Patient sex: M
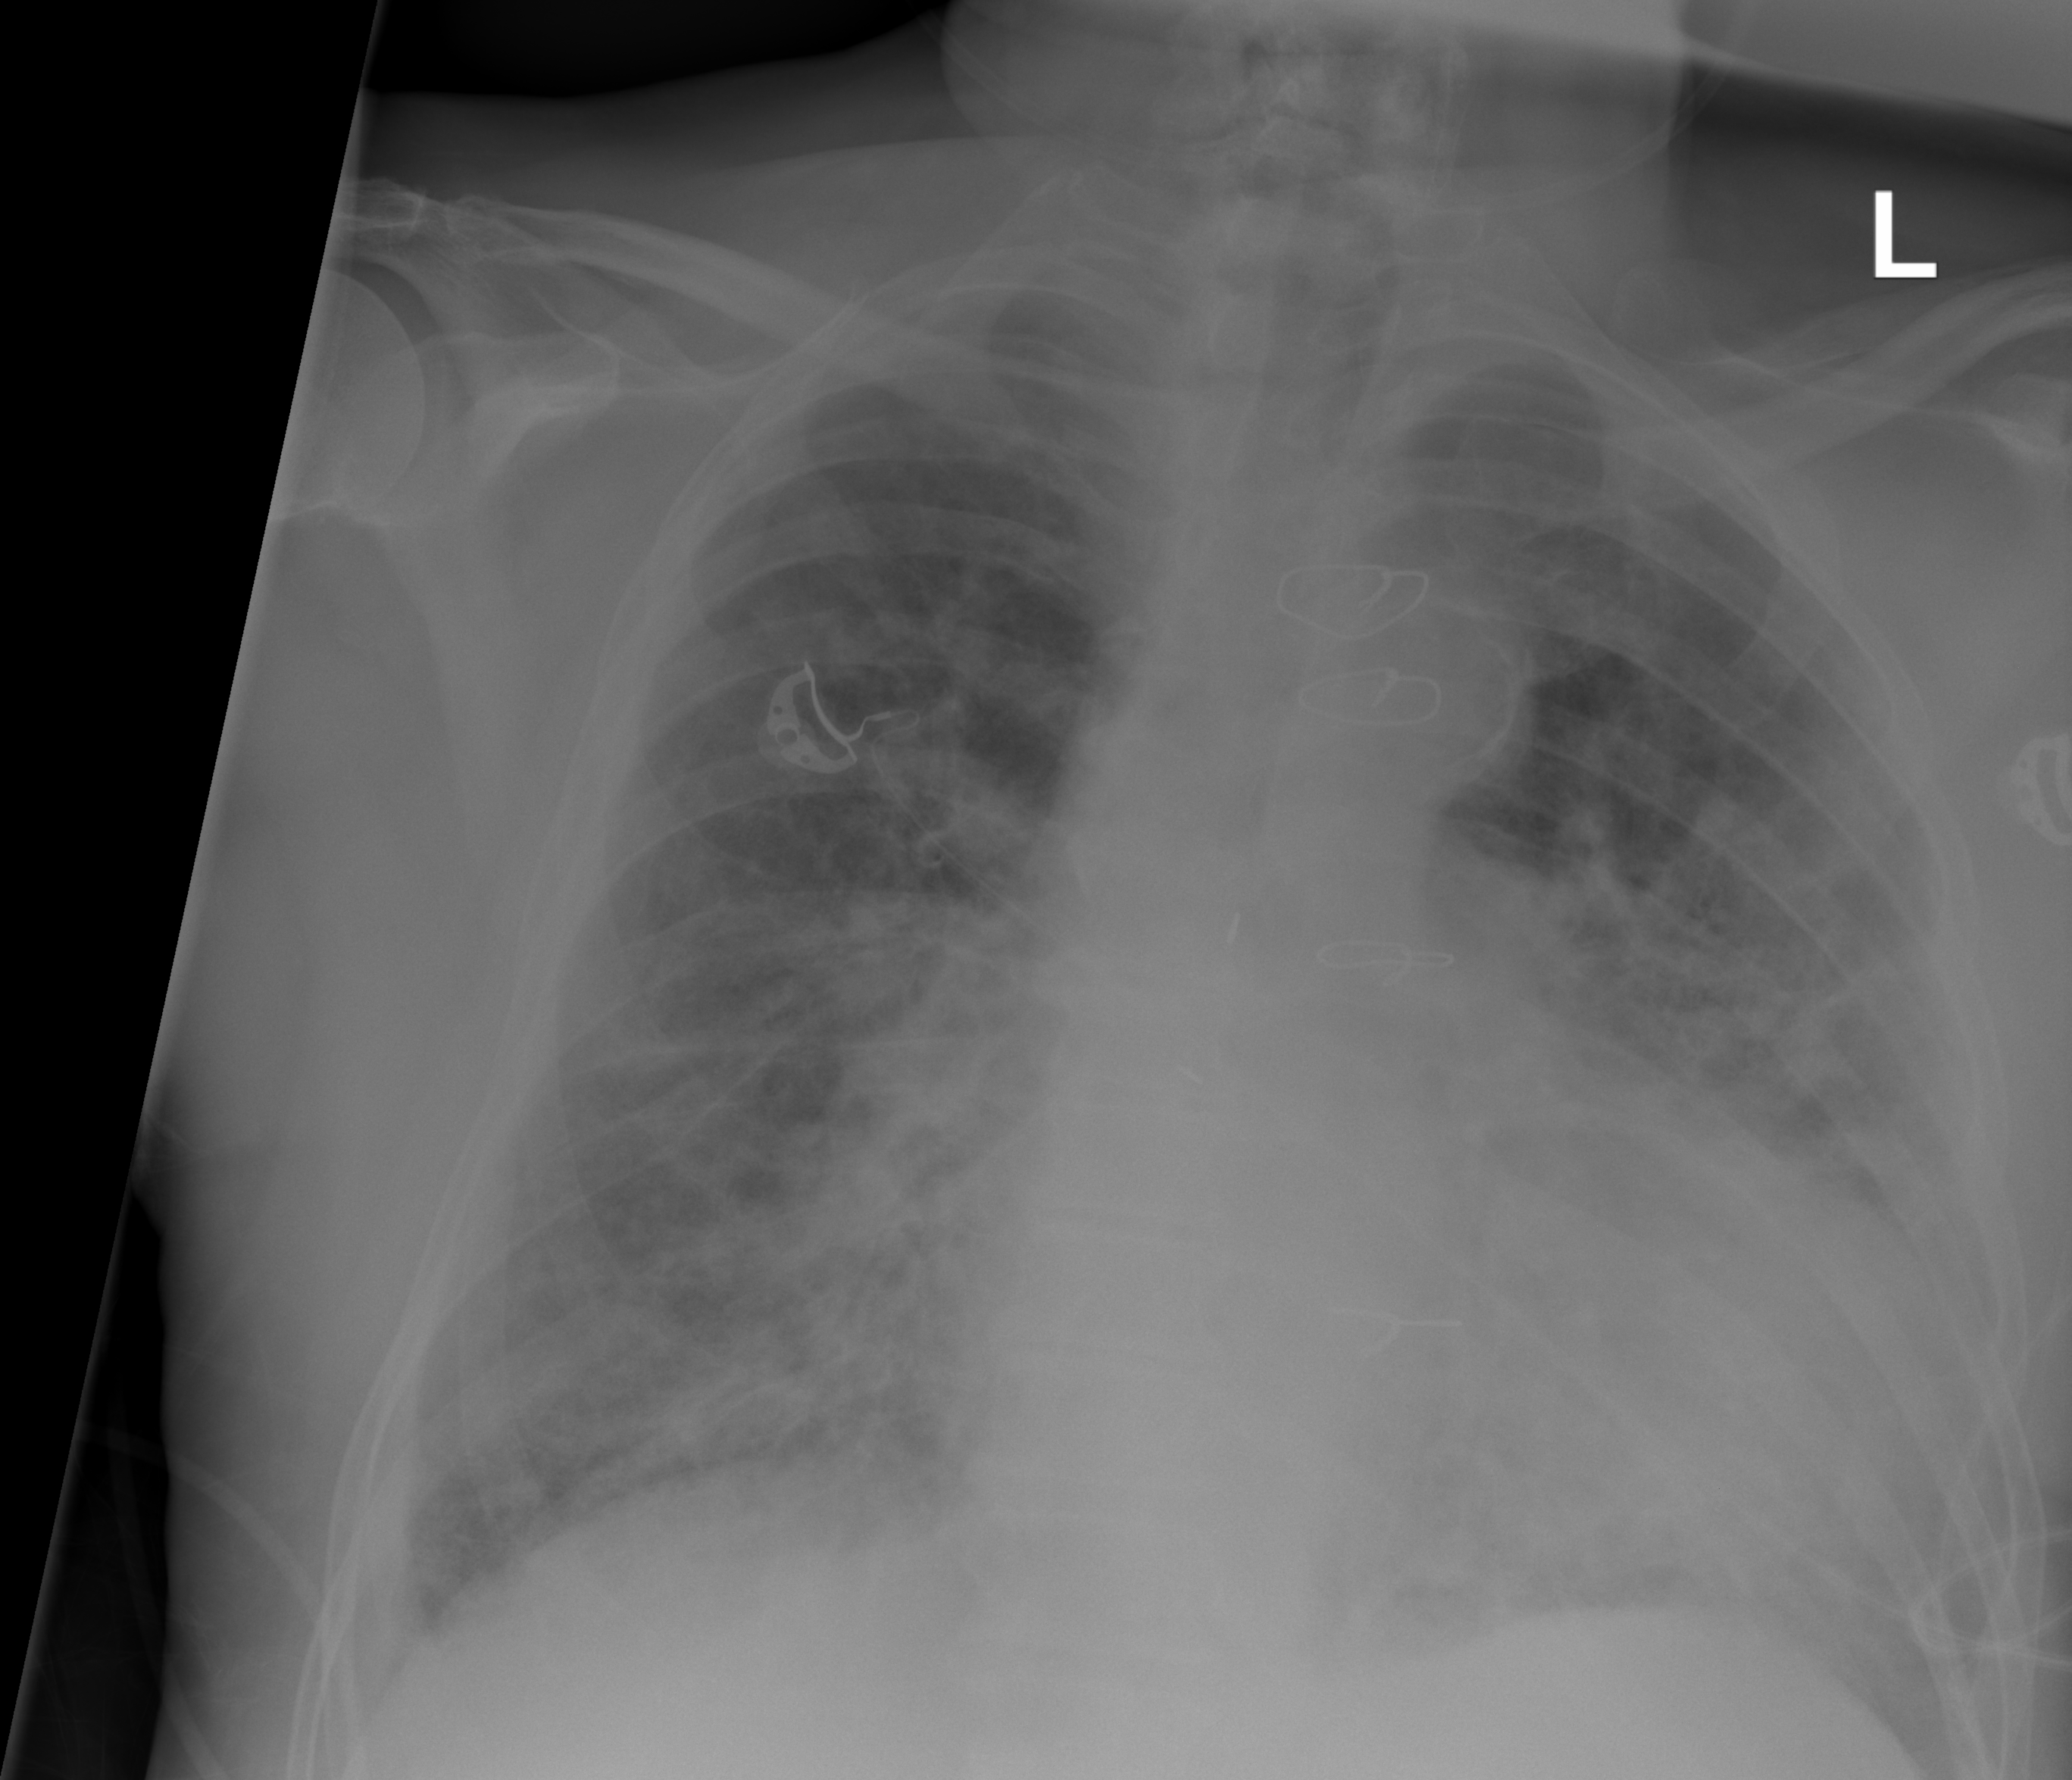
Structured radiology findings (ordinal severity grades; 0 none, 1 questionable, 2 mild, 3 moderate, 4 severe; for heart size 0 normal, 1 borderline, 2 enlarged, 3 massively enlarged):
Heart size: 2
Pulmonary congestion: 3
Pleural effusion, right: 2
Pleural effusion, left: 2
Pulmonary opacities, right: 3
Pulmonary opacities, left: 3
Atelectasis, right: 2
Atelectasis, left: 2